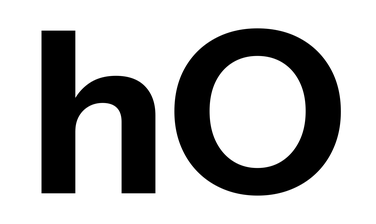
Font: InstrumentSans_Bold